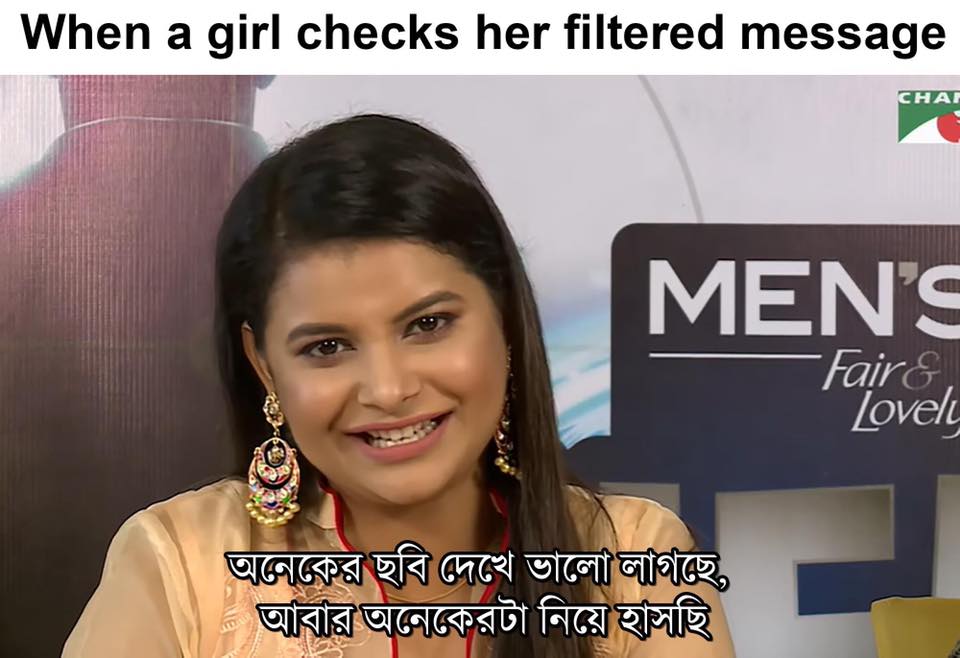
Caption: When a girl checks her filtered message    অনেকের ছবি দেখে ভালো লাগছে, আবার অনেকেরটা নিয়ে হাসছি
Label: non-hate